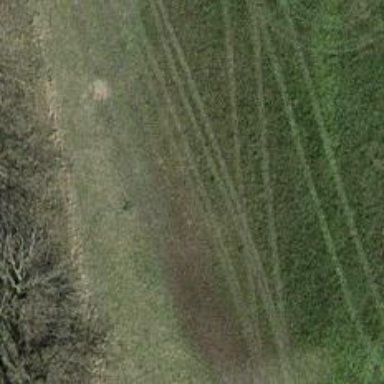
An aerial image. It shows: Grass track with grade3 track type.